This wavelet scalogram was computed from a rotor test-rig vibration snapshot. Determine the machine's mechanical condition. Answer with exactly one of: normal, misalignment, unbalance, looseness.
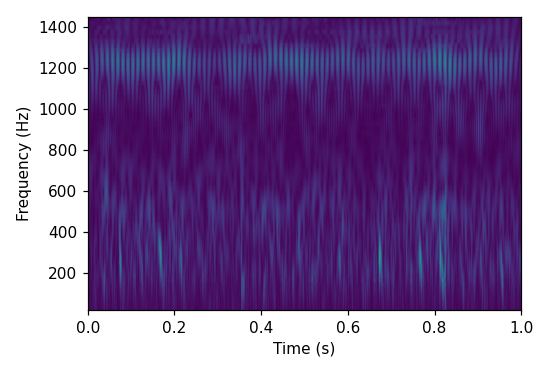
Answer: misalignment